Question: I am using 'bootstrap 2.3' stacked tabs <URL>
'''
<ul class="nav nav-tabs nav-stacked">
<li><%= link_to 'first', '#' %></li>
<li><%= link_to 'second', '#' %></li>
<li><%= link_to "third", '#' %></li>
</ul>
'''
How would I make the below markup for selected item?

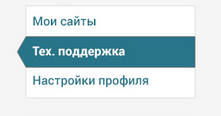
Answer: With the help of the pseudo classes of css it's easy.
'''
ul.nav li.active a, ul.nav li.active a:hover {
background: blue;
position: relative;
border-top-left-radius: 0 !important; /* remove the default bootstrap's border-radius*/
color: #fff;
}
ul.nav li.active a:before {
width: 0;
height: 0;
border-top: 18px solid transparent;
border-bottom: 18px solid transparent;
border-right:10px solid blue;
position: absolute;
left: -10px;
content:"";
top: 0;
}
'''
<URL>